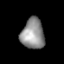
Tissue: lung
Cell type: Endothelial cells
Senescence score: 0.5992
Nuclear area (px): 695
Mean DAPI intensity: 143.165